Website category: university
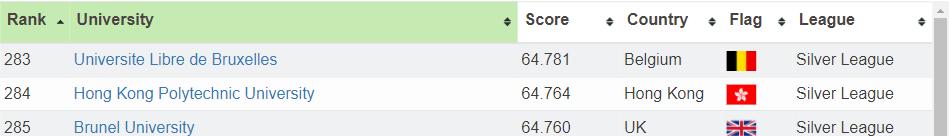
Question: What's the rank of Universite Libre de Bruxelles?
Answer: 283

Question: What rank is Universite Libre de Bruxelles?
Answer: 283

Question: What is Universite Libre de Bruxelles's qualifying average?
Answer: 283

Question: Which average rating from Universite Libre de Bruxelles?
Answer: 283

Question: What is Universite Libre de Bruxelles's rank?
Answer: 283

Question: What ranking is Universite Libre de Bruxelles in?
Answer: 283

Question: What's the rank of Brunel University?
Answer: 285

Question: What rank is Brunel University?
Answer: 285

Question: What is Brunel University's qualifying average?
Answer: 285

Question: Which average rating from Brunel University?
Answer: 285

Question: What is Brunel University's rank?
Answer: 285

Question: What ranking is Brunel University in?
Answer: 285

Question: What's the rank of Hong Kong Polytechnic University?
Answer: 284

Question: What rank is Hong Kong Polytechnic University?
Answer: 284

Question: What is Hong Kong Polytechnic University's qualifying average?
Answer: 284

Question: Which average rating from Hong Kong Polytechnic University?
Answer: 284

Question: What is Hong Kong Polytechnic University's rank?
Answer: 284

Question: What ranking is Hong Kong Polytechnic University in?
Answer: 284

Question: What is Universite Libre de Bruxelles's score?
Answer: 64.781

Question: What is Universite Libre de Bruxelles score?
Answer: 64.781

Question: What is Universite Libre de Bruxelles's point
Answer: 64.781

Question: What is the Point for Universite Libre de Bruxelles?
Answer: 64.781

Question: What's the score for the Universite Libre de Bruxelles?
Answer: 64.781

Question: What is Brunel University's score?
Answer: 64.760

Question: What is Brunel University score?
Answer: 64.760

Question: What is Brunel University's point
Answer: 64.760

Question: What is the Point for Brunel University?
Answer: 64.760

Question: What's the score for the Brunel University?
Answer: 64.760

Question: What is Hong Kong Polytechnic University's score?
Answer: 64.764

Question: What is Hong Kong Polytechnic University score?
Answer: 64.764

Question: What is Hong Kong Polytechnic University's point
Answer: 64.764

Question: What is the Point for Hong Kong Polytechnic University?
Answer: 64.764

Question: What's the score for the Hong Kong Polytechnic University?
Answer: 64.764

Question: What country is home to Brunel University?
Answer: UK

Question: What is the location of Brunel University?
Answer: UK

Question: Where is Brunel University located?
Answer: UK

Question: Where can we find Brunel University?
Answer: UK

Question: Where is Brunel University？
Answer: UK

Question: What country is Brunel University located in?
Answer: UK

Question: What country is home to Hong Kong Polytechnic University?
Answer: Hong Kong

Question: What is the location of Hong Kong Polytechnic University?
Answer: Hong Kong

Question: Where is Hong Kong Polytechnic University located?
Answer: Hong Kong

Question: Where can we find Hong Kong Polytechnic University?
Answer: Hong Kong

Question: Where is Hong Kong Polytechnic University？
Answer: Hong Kong

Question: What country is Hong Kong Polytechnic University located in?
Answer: Hong Kong

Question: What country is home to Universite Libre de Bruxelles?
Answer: Belgium

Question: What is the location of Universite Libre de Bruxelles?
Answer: Belgium

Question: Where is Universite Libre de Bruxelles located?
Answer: Belgium

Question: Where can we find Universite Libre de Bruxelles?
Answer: Belgium

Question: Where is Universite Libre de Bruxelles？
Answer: Belgium

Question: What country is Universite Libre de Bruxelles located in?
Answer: Belgium

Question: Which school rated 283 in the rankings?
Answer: Universite Libre de Bruxelles

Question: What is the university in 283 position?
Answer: Universite Libre de Bruxelles

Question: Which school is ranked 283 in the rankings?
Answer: Universite Libre de Bruxelles

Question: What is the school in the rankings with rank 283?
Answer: Universite Libre de Bruxelles

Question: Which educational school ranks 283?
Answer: Universite Libre de Bruxelles

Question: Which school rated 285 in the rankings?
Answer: Brunel University

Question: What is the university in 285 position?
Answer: Brunel University

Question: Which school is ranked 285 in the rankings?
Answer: Brunel University

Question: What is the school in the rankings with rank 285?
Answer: Brunel University

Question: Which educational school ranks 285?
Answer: Brunel University

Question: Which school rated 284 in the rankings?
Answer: Hong Kong Polytechnic University

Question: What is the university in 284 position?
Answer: Hong Kong Polytechnic University

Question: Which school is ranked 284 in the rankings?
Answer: Hong Kong Polytechnic University